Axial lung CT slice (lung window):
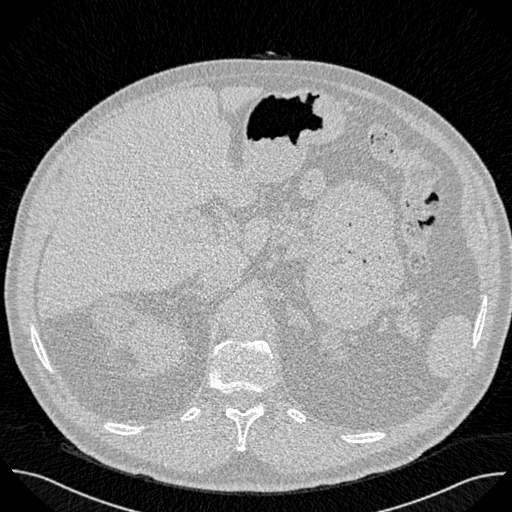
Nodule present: no